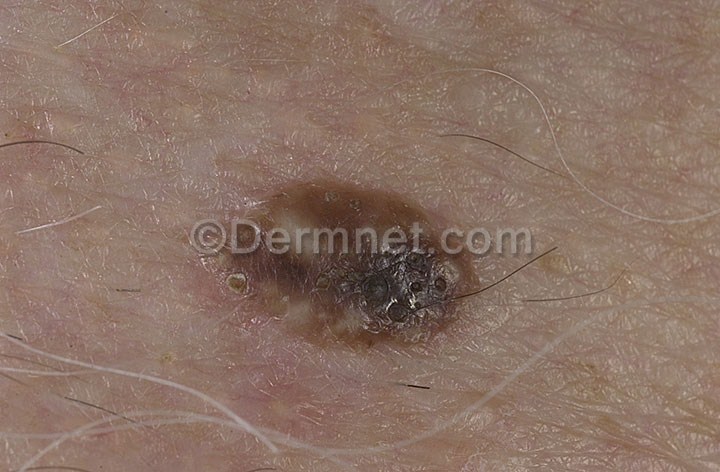
Disease: Seborrheic Keratoses and other Benign Tumors